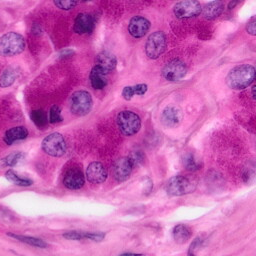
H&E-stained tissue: Pancreatic